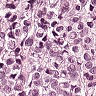
Metastatic tissue present: yes